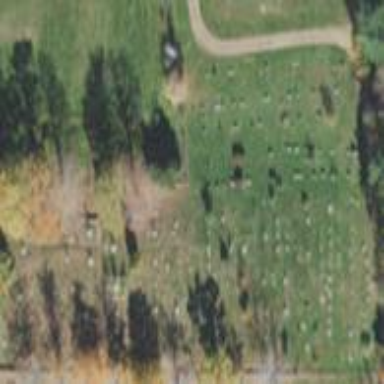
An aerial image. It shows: Cemetery.